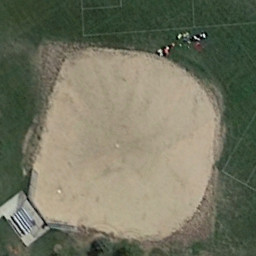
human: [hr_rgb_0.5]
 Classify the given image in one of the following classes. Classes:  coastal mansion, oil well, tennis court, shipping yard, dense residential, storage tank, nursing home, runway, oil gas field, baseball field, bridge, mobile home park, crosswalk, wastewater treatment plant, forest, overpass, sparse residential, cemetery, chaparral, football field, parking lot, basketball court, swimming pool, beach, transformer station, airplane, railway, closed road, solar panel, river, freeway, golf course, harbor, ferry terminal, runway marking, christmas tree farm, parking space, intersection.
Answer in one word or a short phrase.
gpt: baseball field